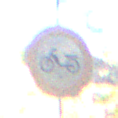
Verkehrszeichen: VerbotMofas
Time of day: Midday
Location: Outdoor (Urban)
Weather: Clear
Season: NotSpecified
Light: Natural